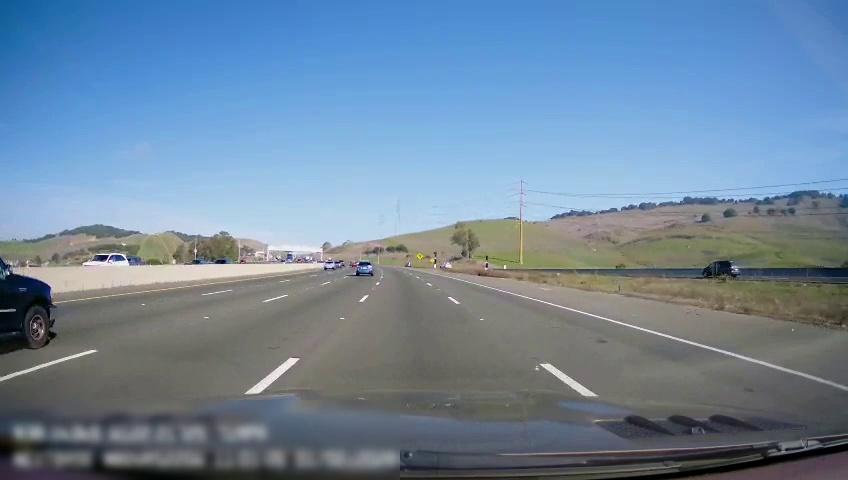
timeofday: Day
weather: Sunny
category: Drivable Space
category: Vehicles | SUV
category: Vehicles | Car
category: Vehicles | SUV
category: Vehicles | Truck
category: Vehicles | Car
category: Vehicles | SUV
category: Vehicles | Car
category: Vehicles | Car
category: Vehicles | SUV
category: Lanes | Alternate Lane
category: Lanes | Alternate Lane
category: Lanes | Alternate Lane
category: Lanes | Current Lane
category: Lanes | Current Lane
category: Lanes | Alternate Lane